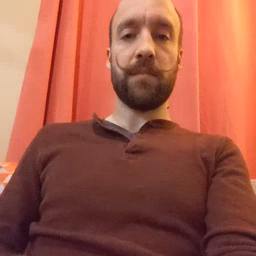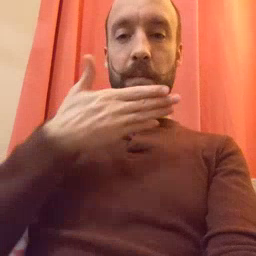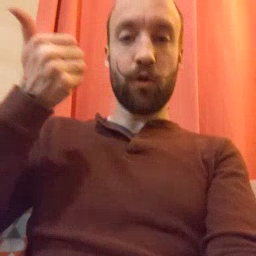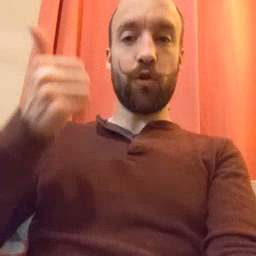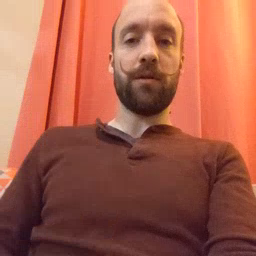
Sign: better